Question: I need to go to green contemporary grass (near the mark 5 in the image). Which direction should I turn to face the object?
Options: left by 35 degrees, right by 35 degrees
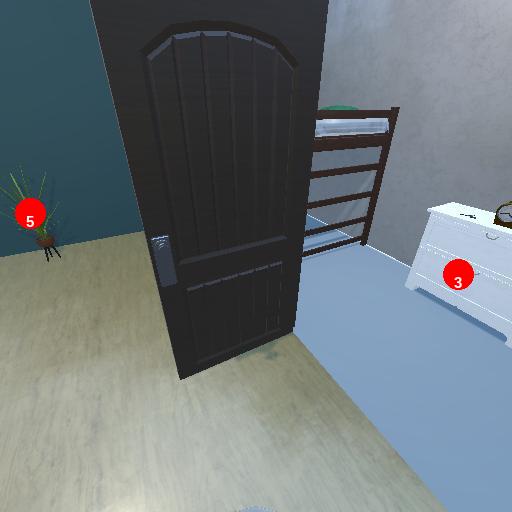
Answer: left by 35 degrees